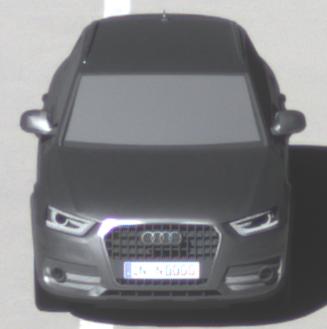
Make: Audi
Model: Q3 1.4 TFSI
Detailed model: Q3 (8U)
Model produced from: 2013/07
Model produced until: 2014/10
Doors: 5
Color: gray
Road condition: dry road
Daytime: midday
Contrast: high contrast